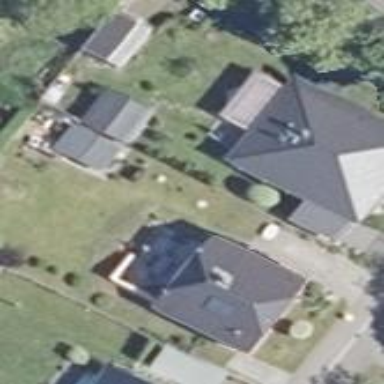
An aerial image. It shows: Hipped roof house.